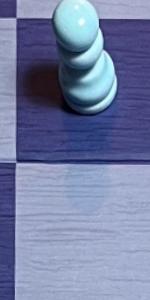
Label: Empty